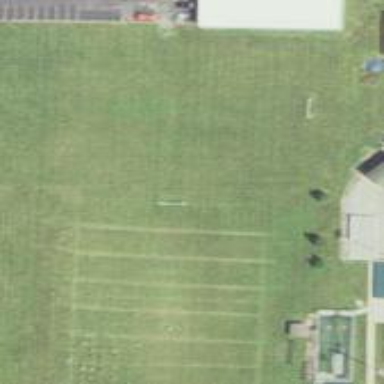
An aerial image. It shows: American football pitch.